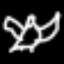
Label: angel